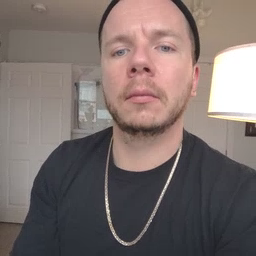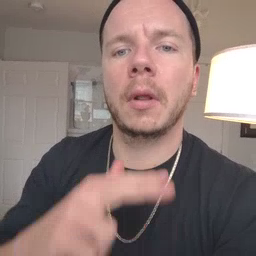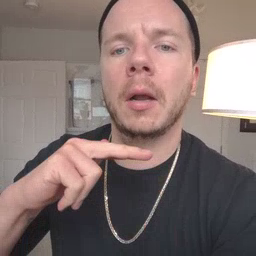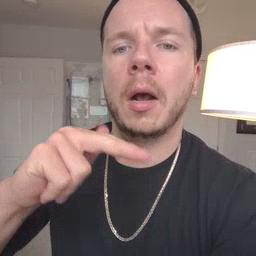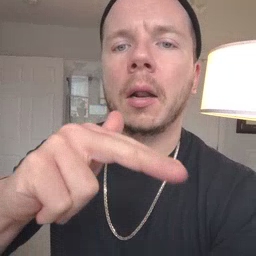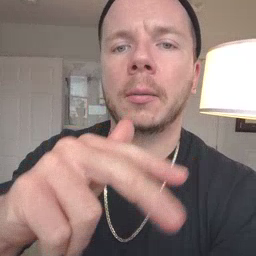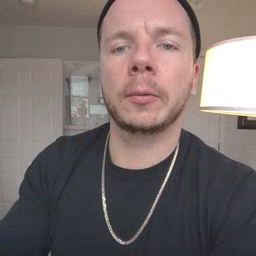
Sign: helicopter